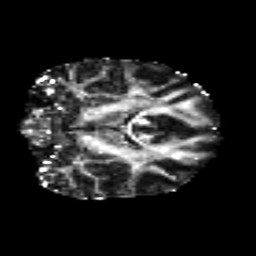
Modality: FA
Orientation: coronal
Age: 18
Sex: female
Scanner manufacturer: siemens
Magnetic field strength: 3 T
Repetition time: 8.8 s
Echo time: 0.085 s